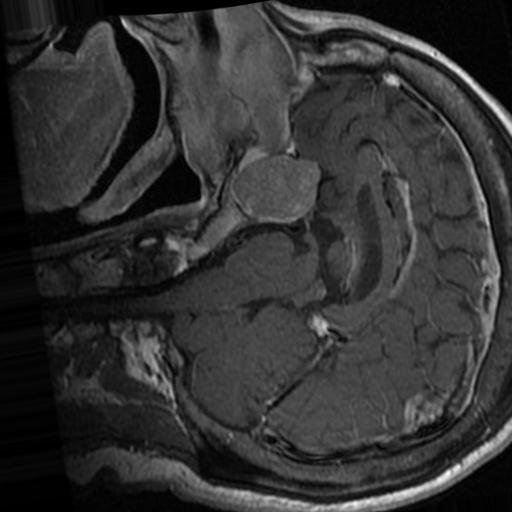
Label: brain_tumor